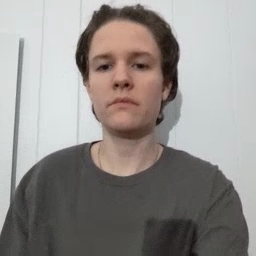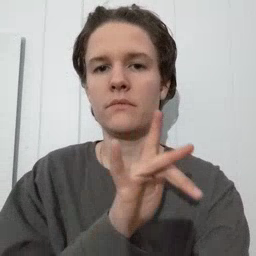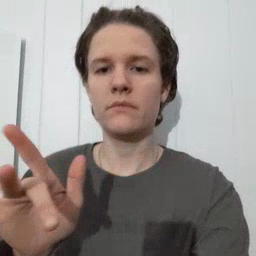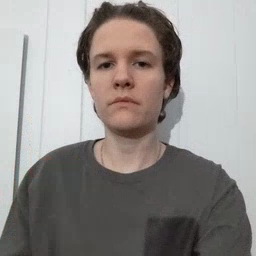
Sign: empty